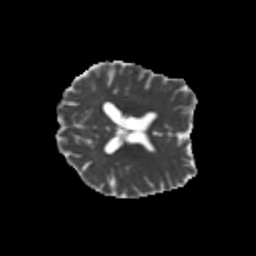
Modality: MD
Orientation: axial
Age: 26
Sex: female
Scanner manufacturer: siemens
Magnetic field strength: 3 T
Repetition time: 3.5 s
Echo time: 0.104 s